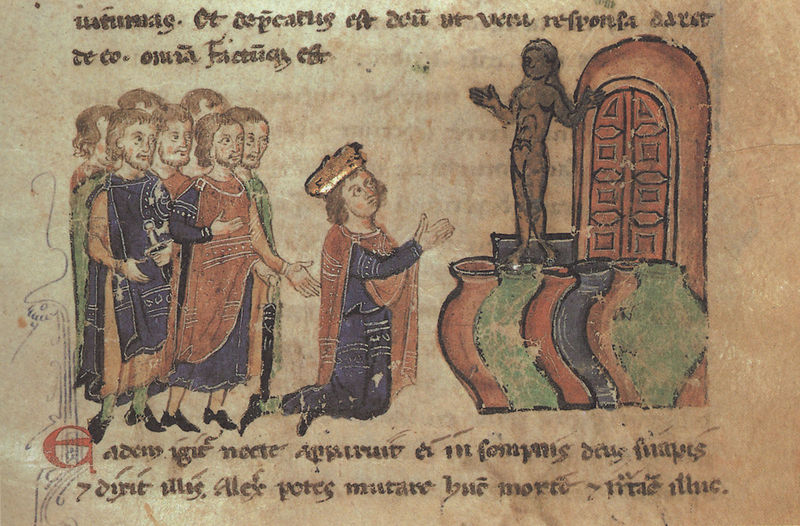
Titel: Alexanderroman
Institution: Leipzig, Stadtbibliothek
Schlagwörter: blau, nackt, umhang, grün, frau, männer, tür, zeichnung, rot, bart, bärte, figur, gold, mantel, krone, skulptur, statue, vase, farbig, schrift, rundbogen, könig, detail, vasen, knie, tor, torbogen, text, knien, beten, gebet, ritter, altar, buchseite, krüge, jesus, mittelalter, kreuzzug, gesandte, anbeten, maria, gefäße, anbetung, miniatur, handschrift, latein, heiligendarstellung, verehren, buchmalerei, kreuzritter, kalligrafie, illumination, ges, hl maria, g, 12. jahrhundert